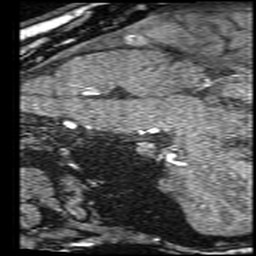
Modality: angio
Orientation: sagittal
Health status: ill
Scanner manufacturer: siemens
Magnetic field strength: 1.5 T
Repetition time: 0.024 s
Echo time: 0.007 s